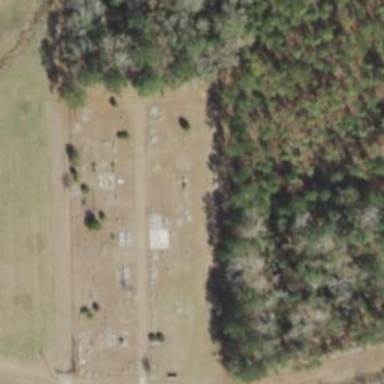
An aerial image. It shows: Cemetery.